Chest X-ray:
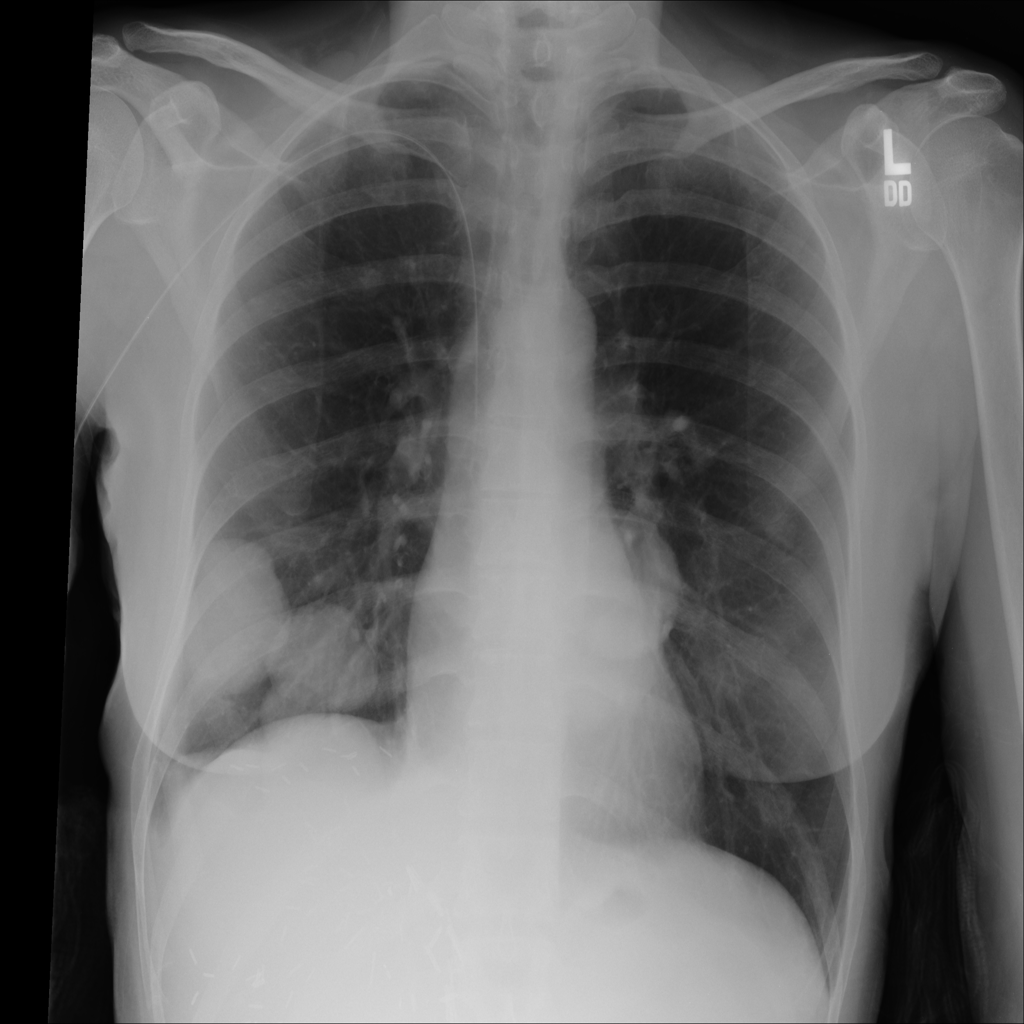
Findings: Nodule, Effusion
No abnormal finding: no